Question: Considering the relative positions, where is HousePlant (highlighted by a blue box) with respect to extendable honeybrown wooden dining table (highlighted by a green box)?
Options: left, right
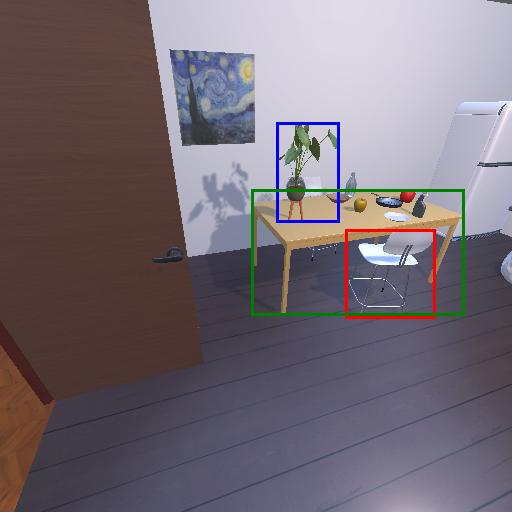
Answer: left